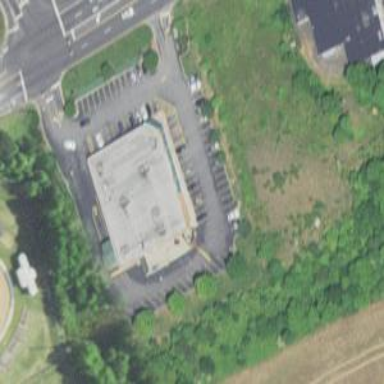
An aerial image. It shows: Pharmacy providing healthcare services.